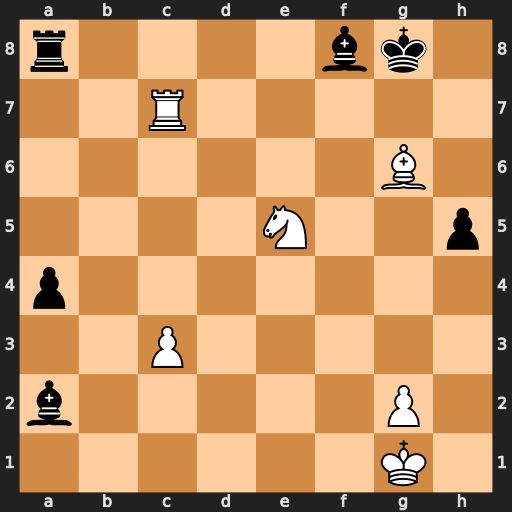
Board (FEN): r4bk1/2R5/6B1/4N2p/p7/2P5/b5P1/6K1
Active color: w
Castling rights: -
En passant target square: -
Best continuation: Bh7+ Kh8 Ng6#